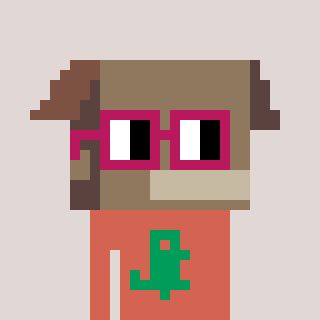
a pixel art character with square dark red glasses, a box-shaped head and a peachy-colored body on a warm background